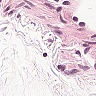
Metastatic tissue present: no